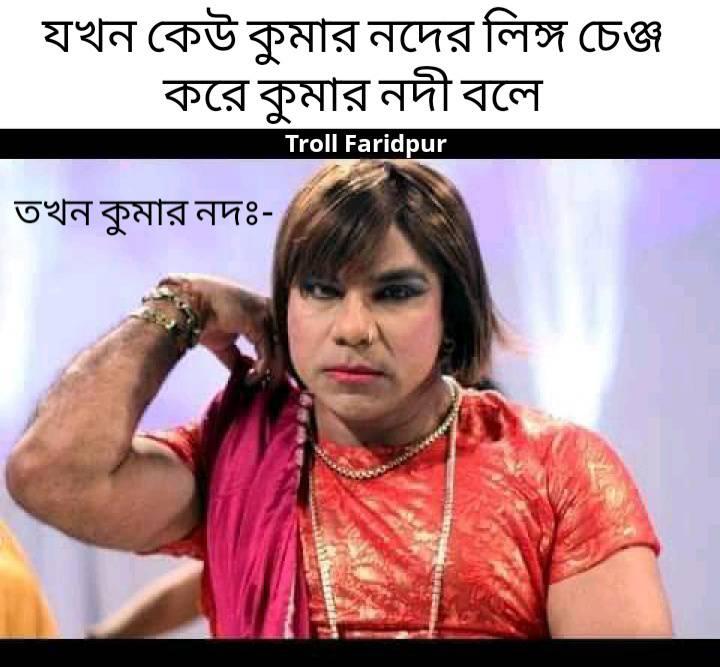
Caption: যখন কেউ কুমার নদের লিঙ্গ চেঞ্জ করে কুমার নদী বলে     তখন কুমার নদঃ-
Label: non-hate